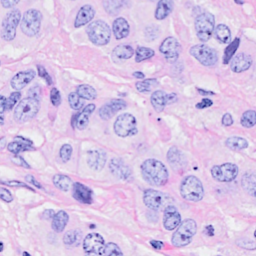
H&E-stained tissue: Breast